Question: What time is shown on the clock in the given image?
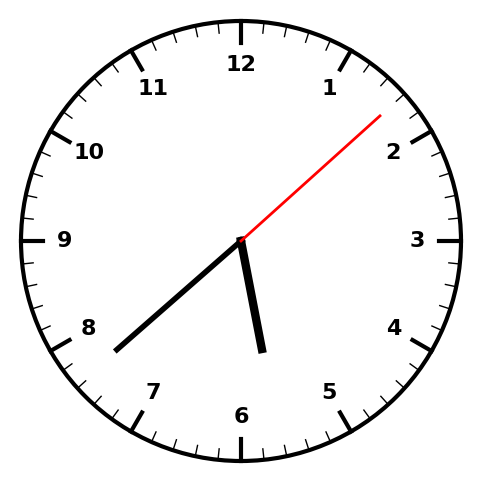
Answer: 05:38:08